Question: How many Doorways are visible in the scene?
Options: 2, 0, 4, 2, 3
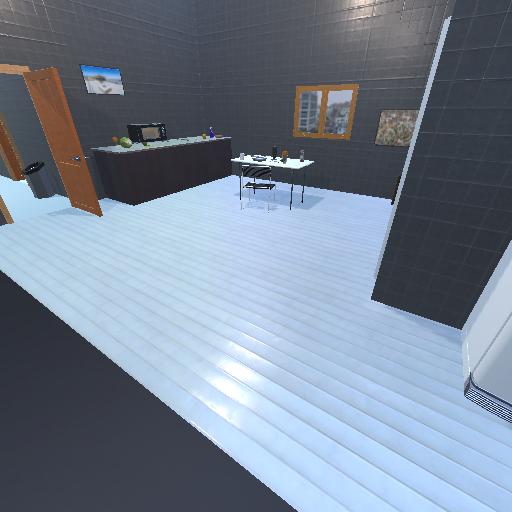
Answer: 2